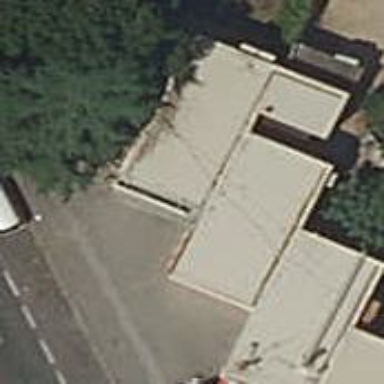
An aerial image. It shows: Greengrocer shop.